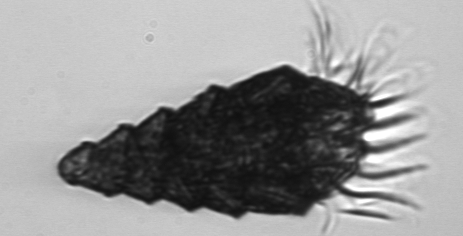
Label: Laboea_strobila